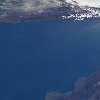
Label: water